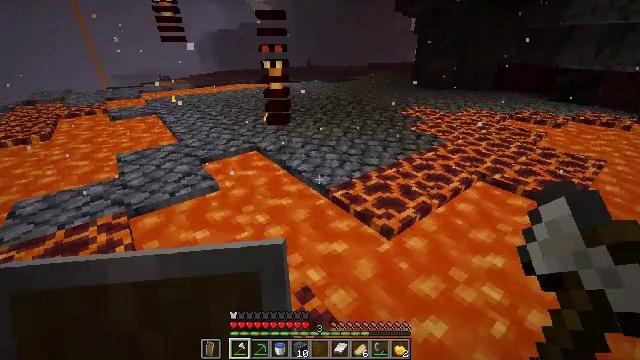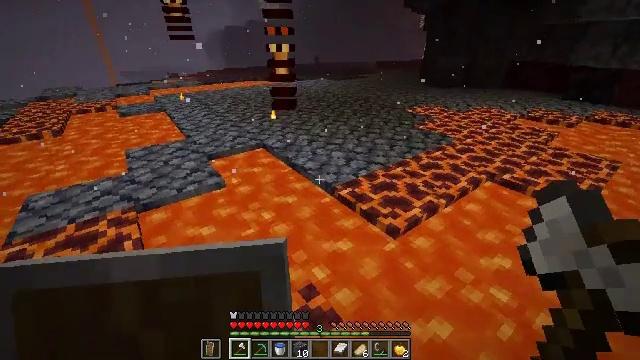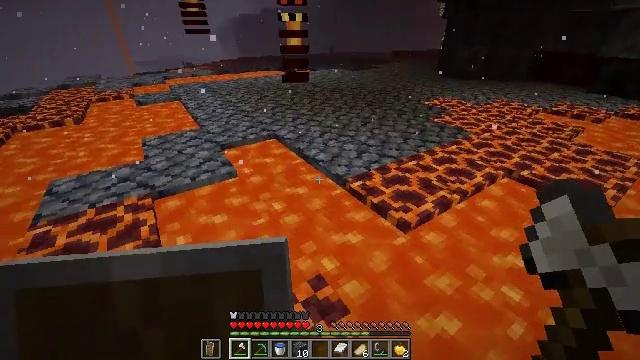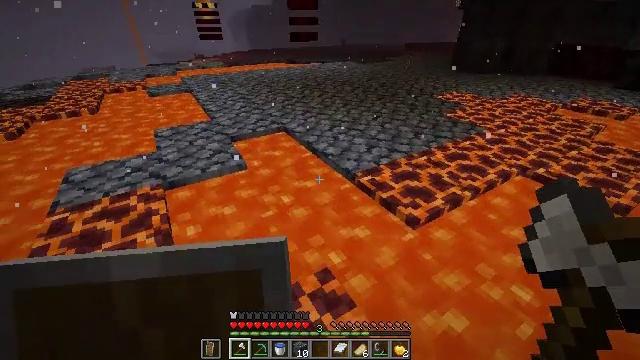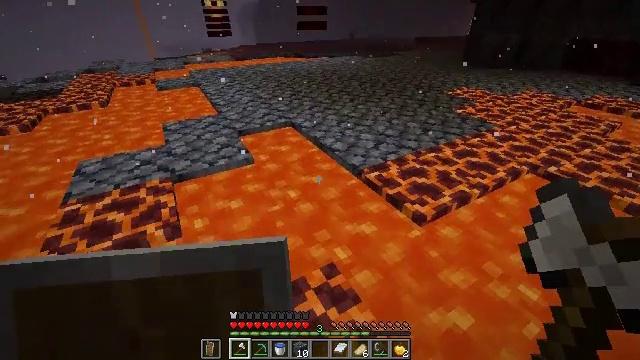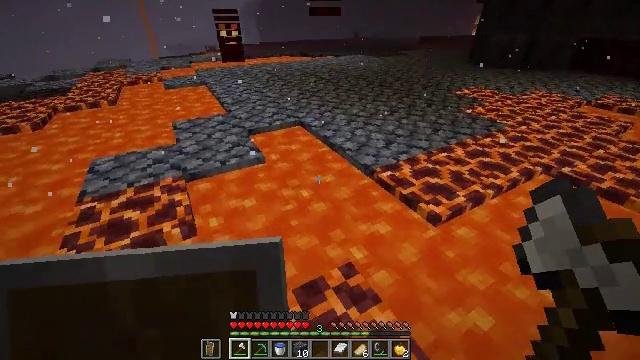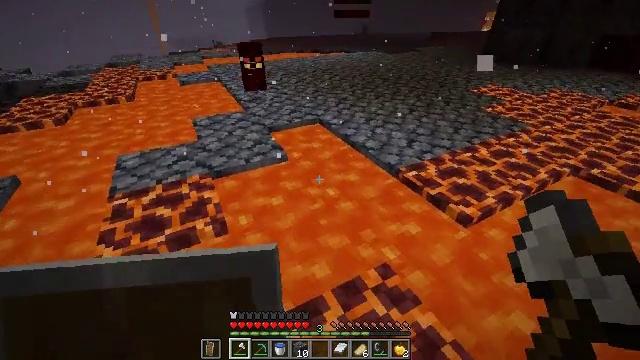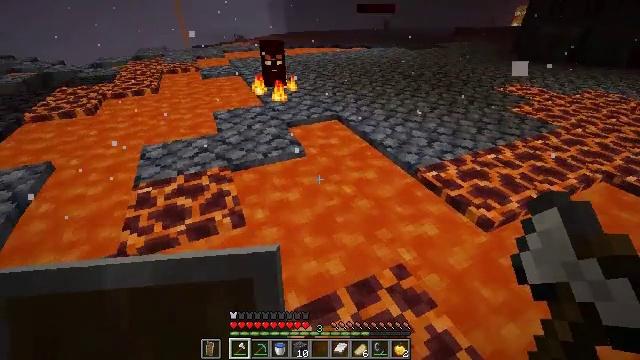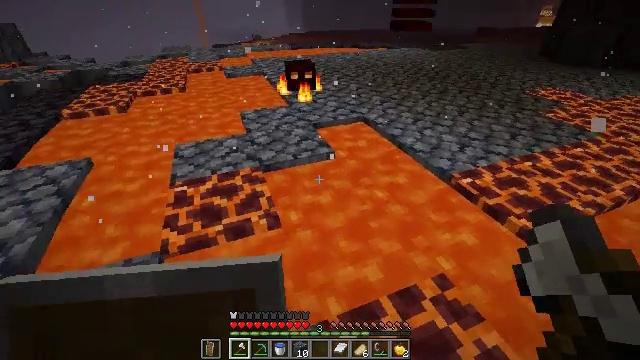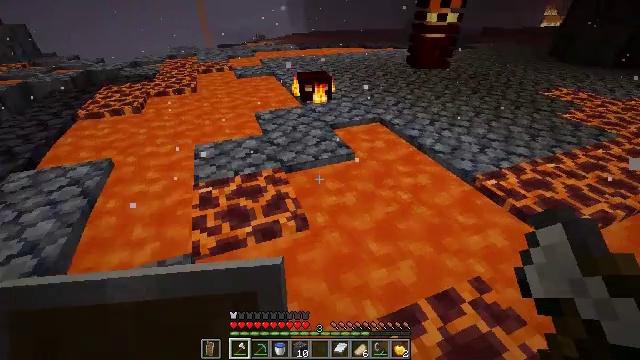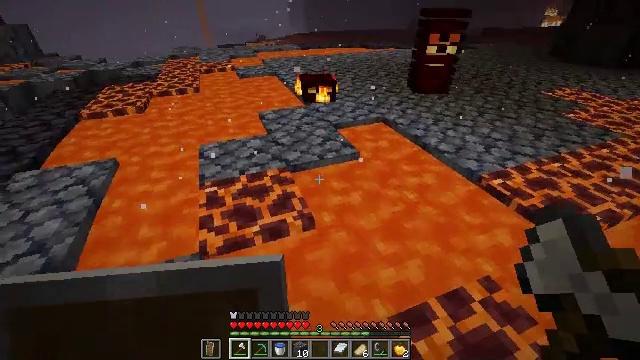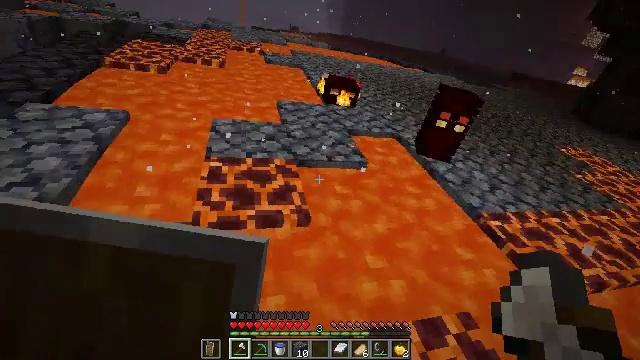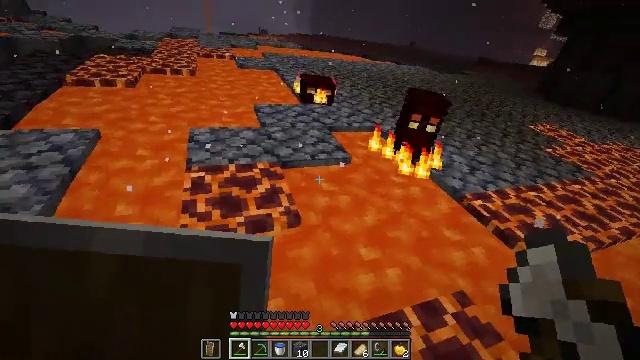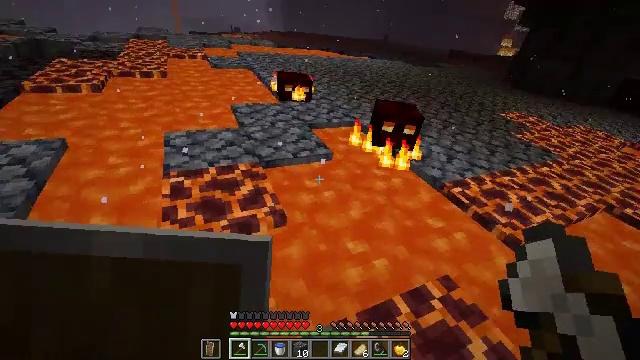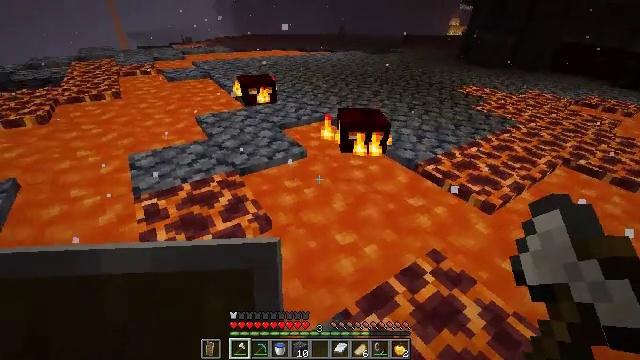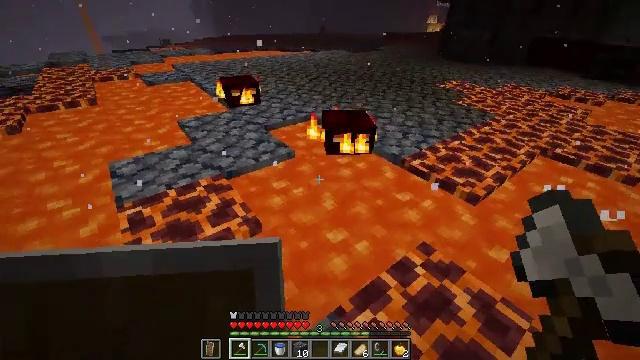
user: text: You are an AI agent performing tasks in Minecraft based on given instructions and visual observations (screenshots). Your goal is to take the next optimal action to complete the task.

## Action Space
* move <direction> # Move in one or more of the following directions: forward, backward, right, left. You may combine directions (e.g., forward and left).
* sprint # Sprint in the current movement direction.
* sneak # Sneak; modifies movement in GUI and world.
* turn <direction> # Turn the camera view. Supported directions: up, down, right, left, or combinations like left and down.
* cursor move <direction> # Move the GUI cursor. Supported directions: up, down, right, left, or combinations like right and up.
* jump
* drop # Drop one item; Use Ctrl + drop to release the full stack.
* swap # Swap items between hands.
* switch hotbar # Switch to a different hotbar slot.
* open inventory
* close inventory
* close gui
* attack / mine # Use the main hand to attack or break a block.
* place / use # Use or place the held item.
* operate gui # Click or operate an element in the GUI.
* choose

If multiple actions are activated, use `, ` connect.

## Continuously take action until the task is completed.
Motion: motion action
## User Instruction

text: Hunt the magma cube.
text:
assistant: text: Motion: turn left
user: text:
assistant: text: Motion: turn left and down
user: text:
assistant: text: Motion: turn left and down
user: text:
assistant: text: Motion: move left, turn left and down
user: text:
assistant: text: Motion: move left
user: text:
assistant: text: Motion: move left, turn left
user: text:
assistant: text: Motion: move left, turn left
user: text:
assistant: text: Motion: move left, turn left
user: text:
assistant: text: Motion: no_op
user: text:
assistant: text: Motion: no_op
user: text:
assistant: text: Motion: no_op
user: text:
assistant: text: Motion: turn right
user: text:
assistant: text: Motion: turn right
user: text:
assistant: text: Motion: turn right
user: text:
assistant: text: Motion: turn right
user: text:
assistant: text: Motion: turn right
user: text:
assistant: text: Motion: no_op
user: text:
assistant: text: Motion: no_op
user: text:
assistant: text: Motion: no_op
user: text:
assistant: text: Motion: no_op
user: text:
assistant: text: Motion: no_op
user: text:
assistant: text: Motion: turn left
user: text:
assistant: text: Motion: no_op
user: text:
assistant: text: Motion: turn left
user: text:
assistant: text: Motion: no_op
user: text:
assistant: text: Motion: turn up
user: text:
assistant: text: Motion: turn right and up
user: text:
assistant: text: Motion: no_op
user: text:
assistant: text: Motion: turn left
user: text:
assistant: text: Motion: turn left and down